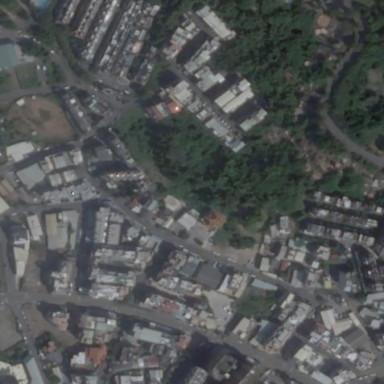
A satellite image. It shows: Residential area.